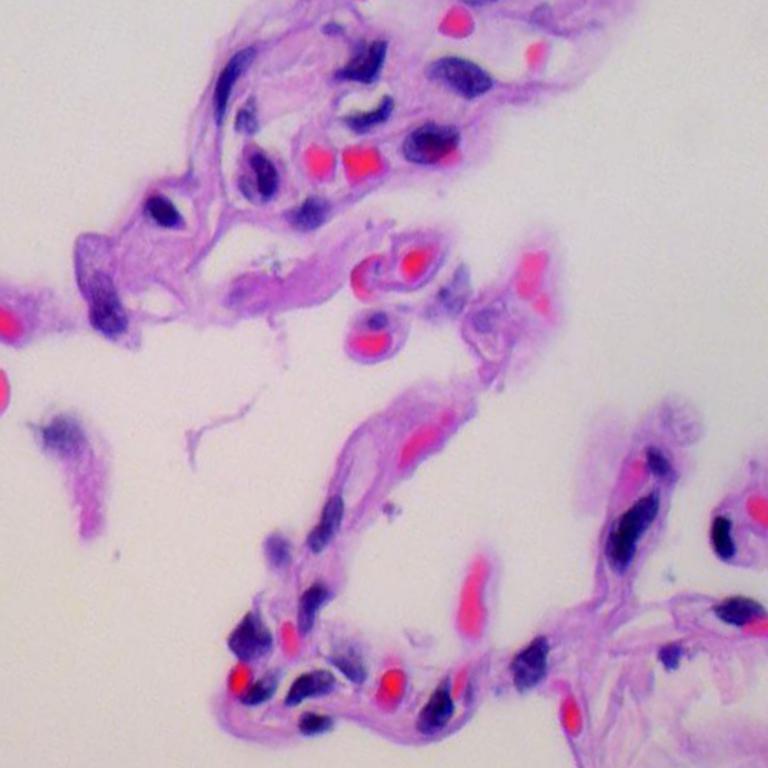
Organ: lung
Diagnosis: benign